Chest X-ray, PA view. Patient: 42 years old, sex F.
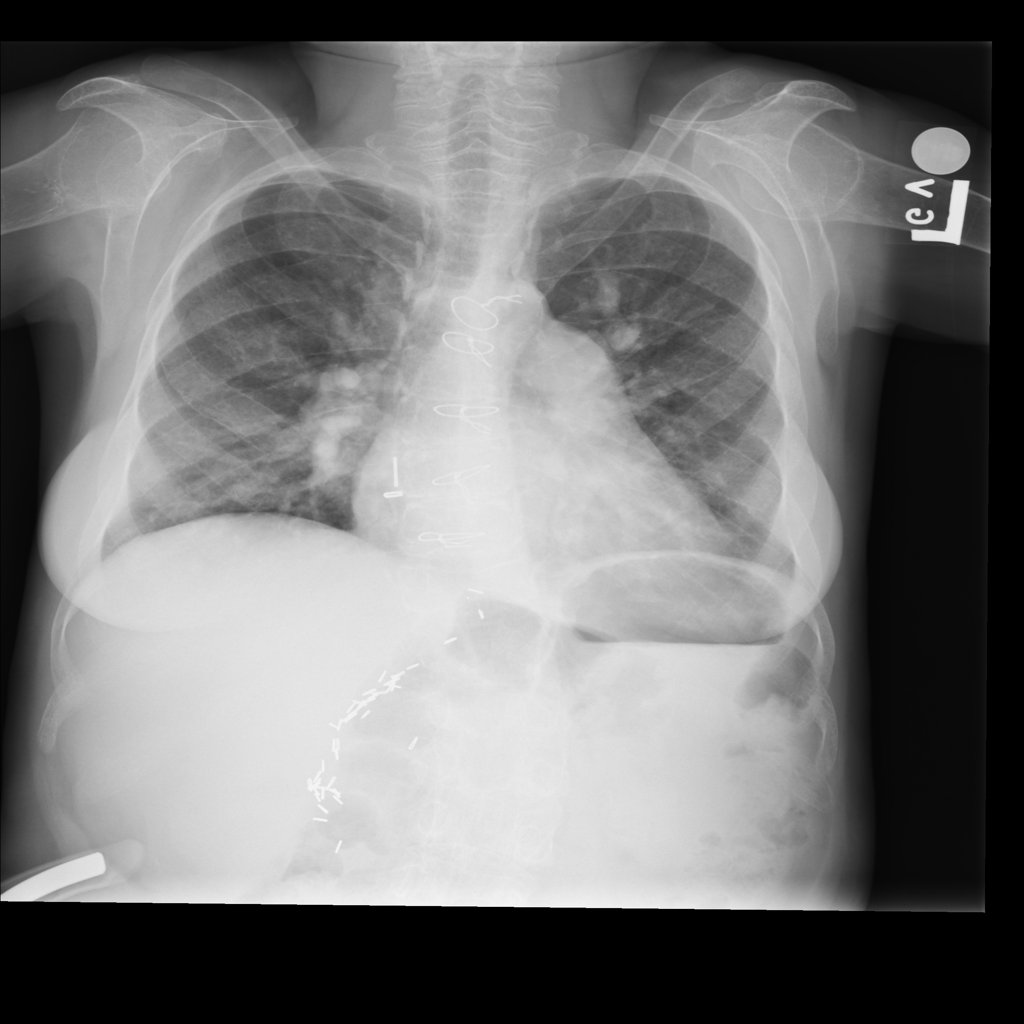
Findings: No Finding